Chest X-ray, AP view. Patient: 27 years old, sex F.
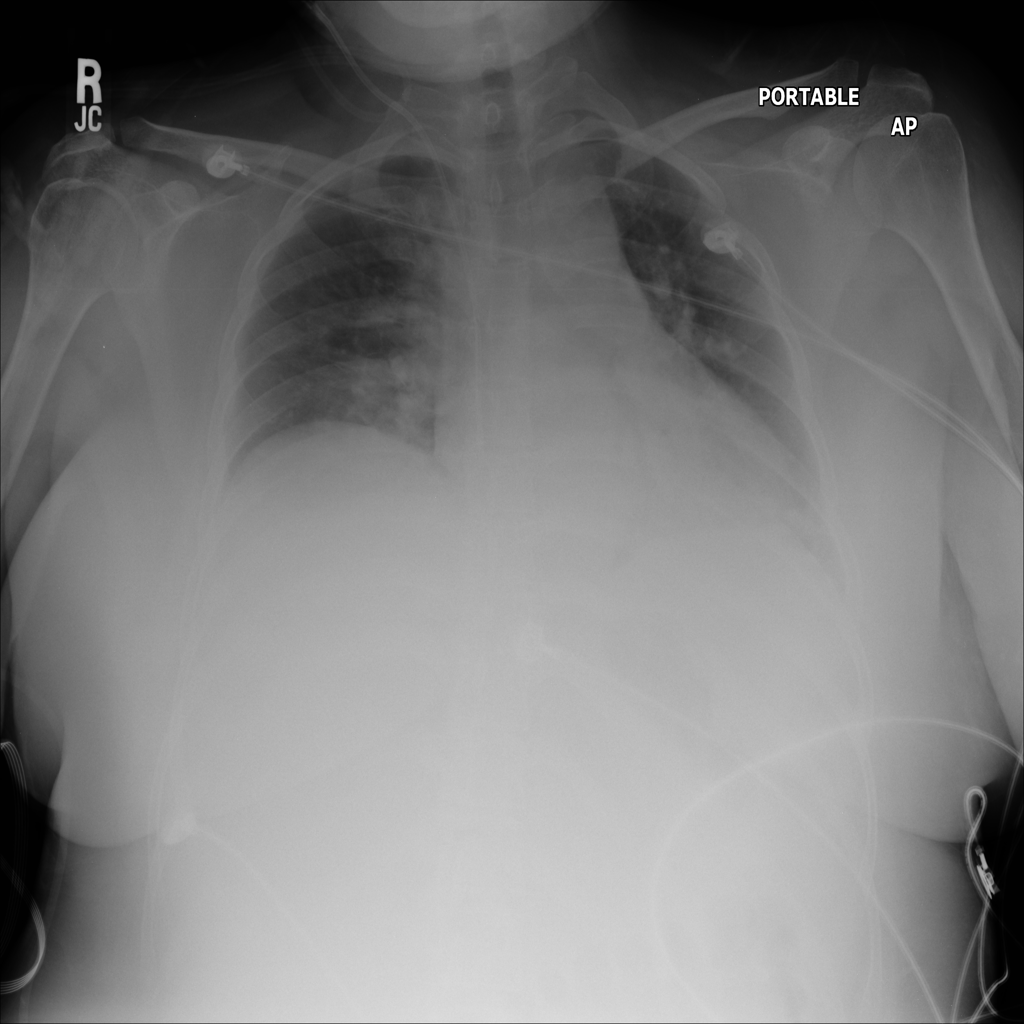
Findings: Cardiomegaly, Infiltration